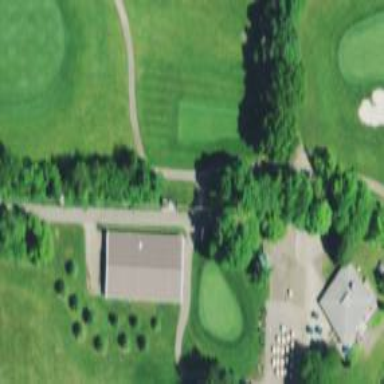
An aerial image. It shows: Path for both road and golf.